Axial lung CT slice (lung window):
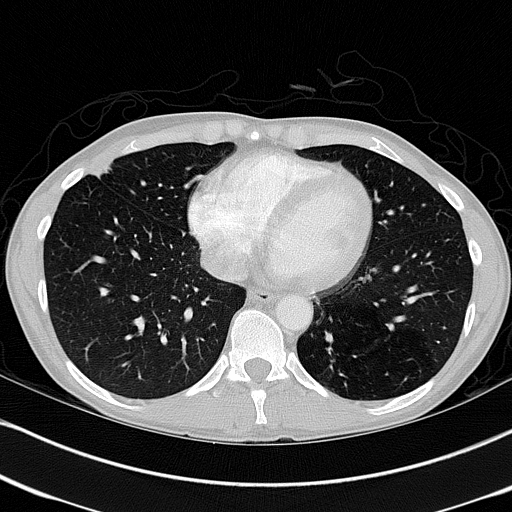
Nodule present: no